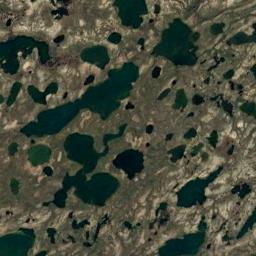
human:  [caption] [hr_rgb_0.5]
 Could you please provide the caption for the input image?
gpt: Some waters of different sizes and shapes are surrounded by wetlands .

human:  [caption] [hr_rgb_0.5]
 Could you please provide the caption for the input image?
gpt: The blue lake in a wetland is covered by large swaths of dense vegetation .

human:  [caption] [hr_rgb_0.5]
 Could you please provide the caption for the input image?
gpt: There are rows of tall trees in this wetland .

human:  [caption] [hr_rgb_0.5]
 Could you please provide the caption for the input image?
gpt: The wetland consists of bare land and green water .

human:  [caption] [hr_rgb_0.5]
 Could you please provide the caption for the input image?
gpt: There are many water areas of different sizes on the wetland .